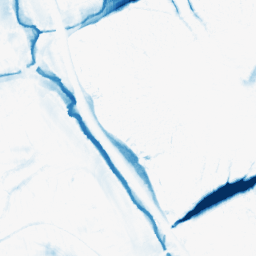
Category: morphological
Decomposition family: morphological_ellipse
Decomposition parameters: operation: closing
width: 30
height: 20
Upsampling method: bspline
Upsampling parameters: scale: 2
Upsampling scale: 2